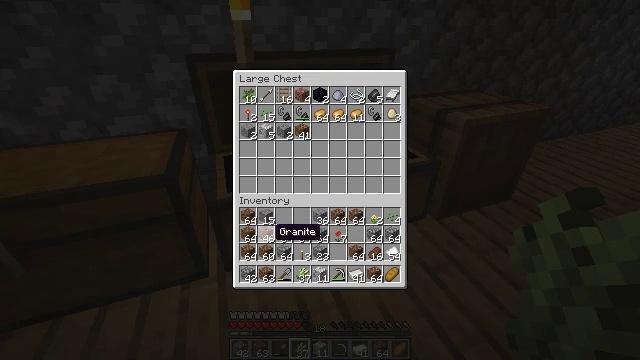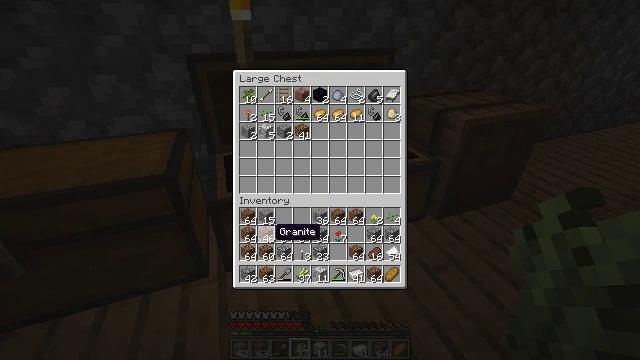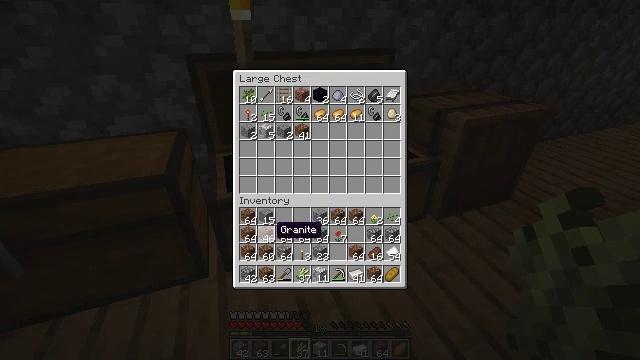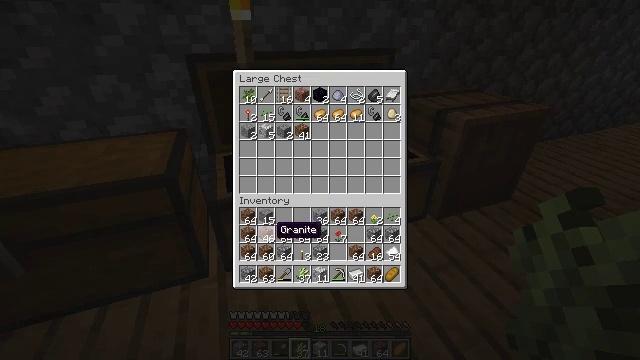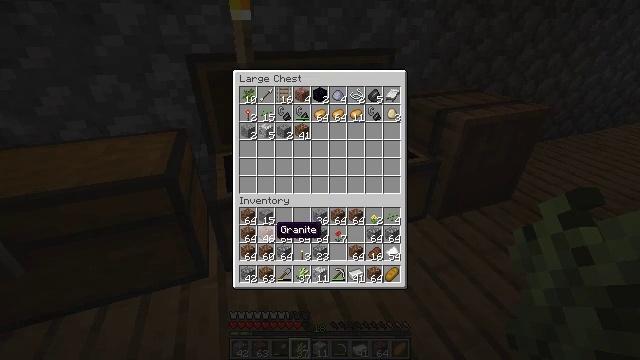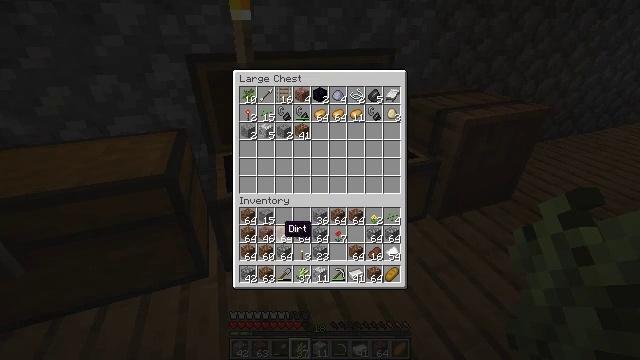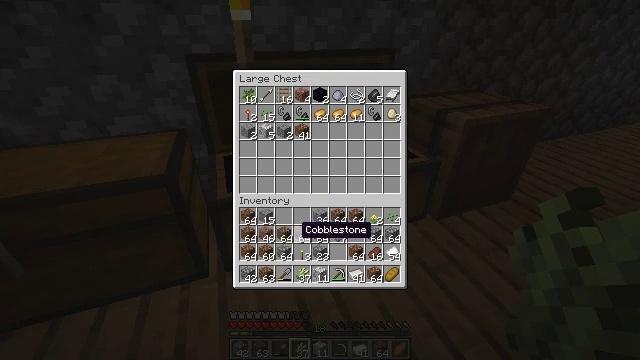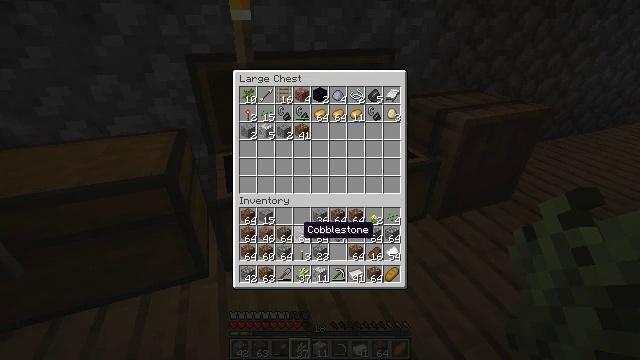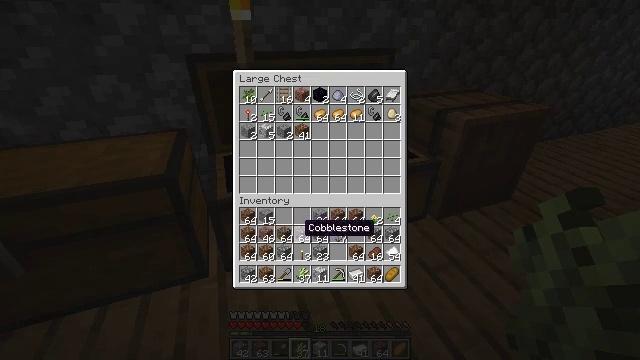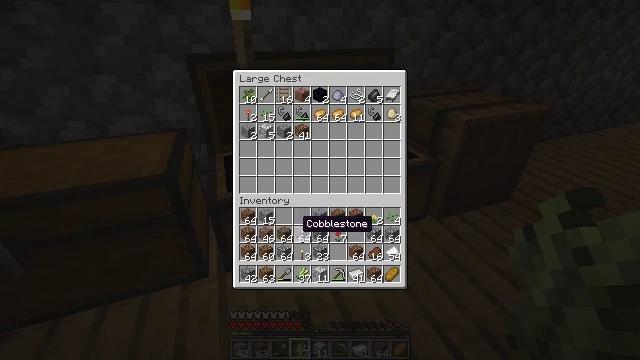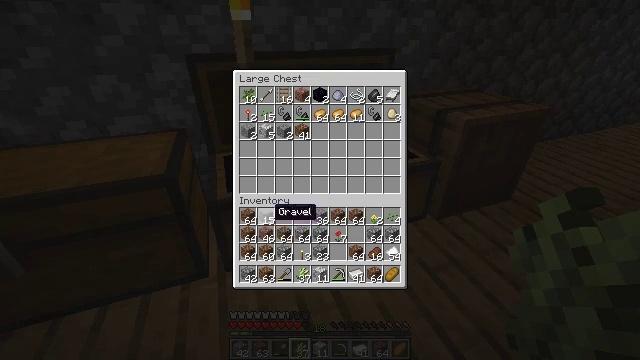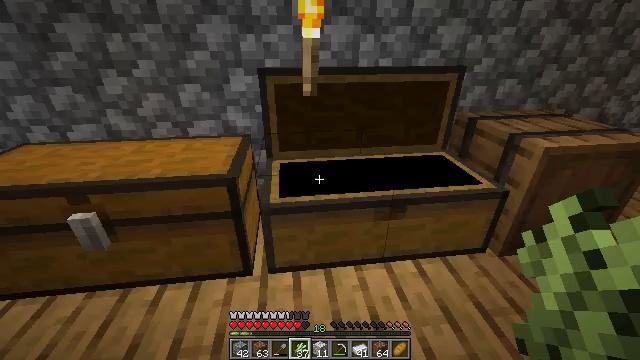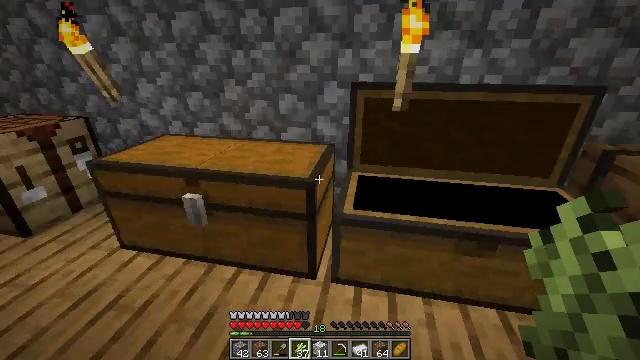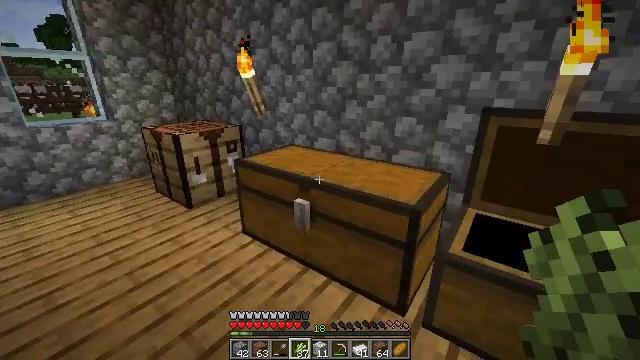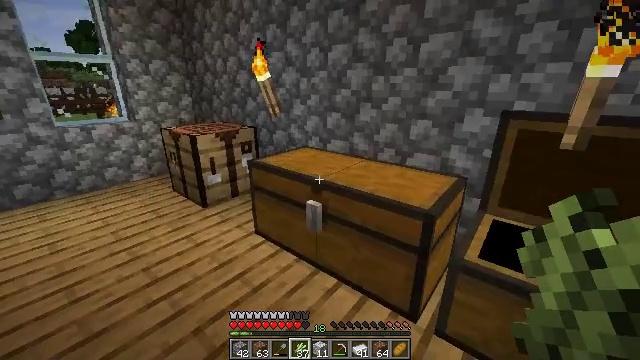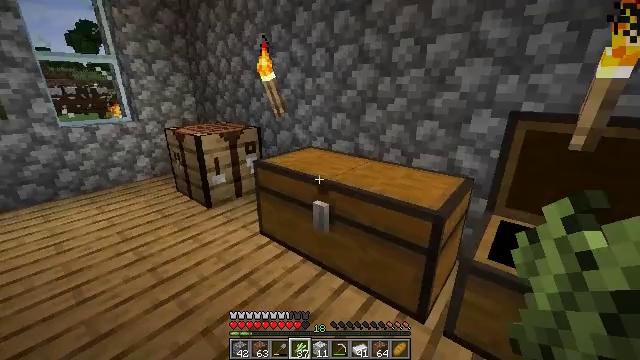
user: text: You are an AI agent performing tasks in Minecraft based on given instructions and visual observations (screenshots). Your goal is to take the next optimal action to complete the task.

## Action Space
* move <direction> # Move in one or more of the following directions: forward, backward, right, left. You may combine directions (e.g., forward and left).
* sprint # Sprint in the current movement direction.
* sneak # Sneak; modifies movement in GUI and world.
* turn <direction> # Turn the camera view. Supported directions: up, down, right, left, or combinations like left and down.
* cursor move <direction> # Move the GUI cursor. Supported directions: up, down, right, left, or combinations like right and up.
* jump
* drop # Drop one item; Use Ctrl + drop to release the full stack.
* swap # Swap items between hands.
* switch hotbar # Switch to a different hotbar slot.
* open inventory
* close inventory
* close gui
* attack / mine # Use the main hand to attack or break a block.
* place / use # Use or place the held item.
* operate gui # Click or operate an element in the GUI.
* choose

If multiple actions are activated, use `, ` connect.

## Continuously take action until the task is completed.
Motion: motion action
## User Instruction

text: Convert granite into polished granite at the crafting table.
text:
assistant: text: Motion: sneak
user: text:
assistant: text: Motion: sneak
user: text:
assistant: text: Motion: sneak
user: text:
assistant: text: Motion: sneak
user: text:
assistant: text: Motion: sneak, cursor move right
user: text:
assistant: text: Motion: sneak, cursor move right
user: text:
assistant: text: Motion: sneak
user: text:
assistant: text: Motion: sneak
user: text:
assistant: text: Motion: sneak
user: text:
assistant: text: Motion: cursor move left and up
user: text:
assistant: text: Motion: cursor move left and up
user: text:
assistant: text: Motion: turn left and up, close gui
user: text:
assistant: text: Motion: turn left and up
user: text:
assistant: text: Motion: turn left
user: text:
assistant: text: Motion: move left
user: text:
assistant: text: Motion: move left, turn down
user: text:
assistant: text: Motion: move forward and move left, turn right
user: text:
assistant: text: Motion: move forward and move left, turn right
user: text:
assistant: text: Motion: move forward and move left
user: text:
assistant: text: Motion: move forward and move left, turn down
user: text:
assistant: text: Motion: move forward and move left, turn down
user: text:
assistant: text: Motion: move forward and move left
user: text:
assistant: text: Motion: move forward and move left
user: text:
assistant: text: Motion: move forward and move left
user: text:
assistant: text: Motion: move forward and move left
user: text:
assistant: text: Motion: move forward and move left
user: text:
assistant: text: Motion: move forward and move left, use / place
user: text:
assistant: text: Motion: use / place
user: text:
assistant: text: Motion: use / place
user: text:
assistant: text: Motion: no_op